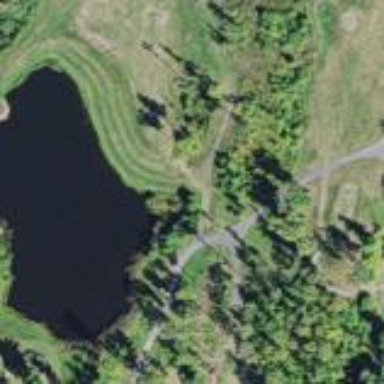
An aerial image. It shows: Water hazard on golf course.